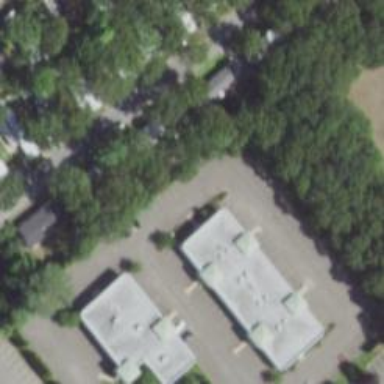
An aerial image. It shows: Commercial building.